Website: bh-photo
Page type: billing-address
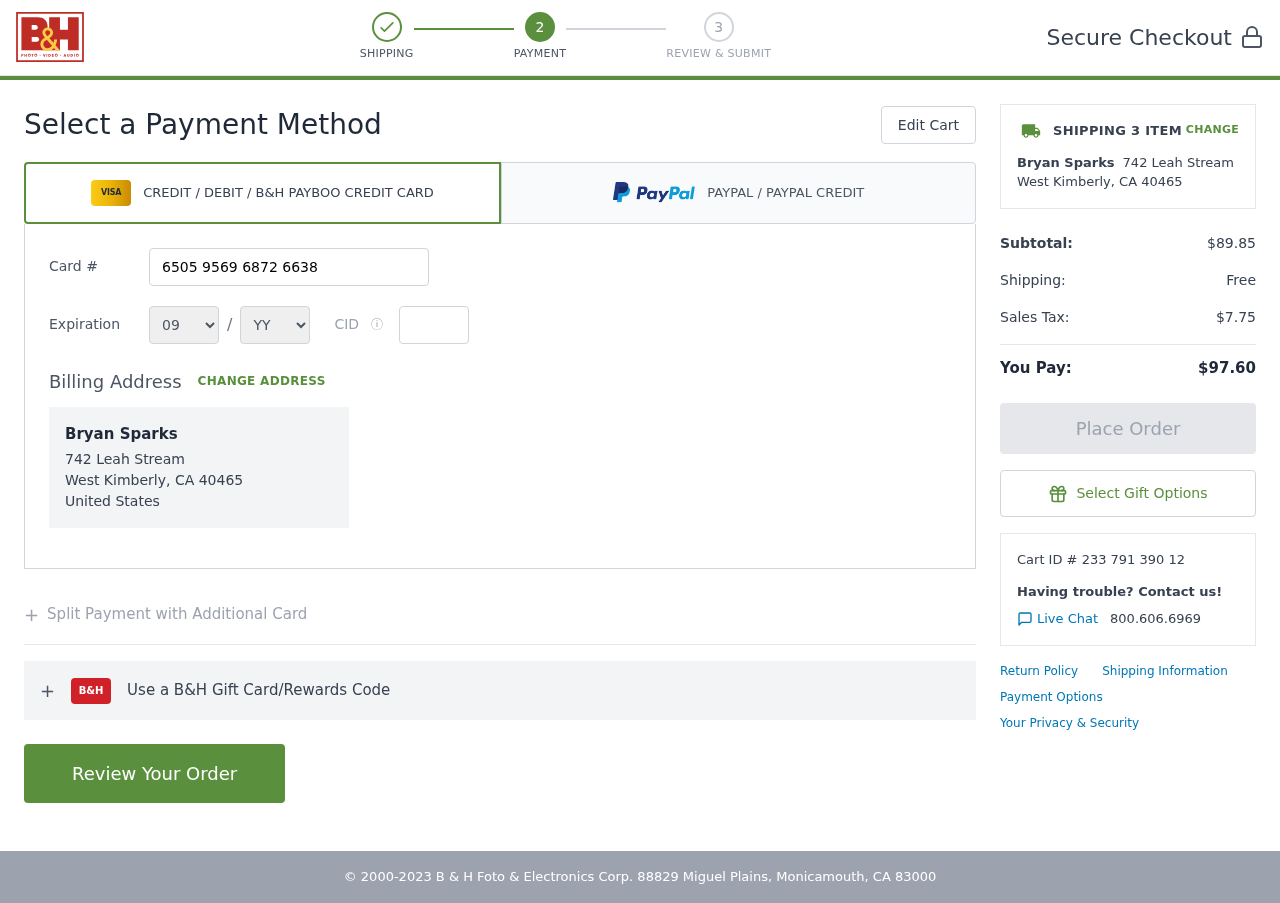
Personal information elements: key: PII_CARD_CVV
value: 857
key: PII_CARD_EXPIRY_MONTH
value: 09
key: PII_CARD_EXPIRY_YEAR
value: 29
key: PII_CARD_NUMBER
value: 6505 9569 6872 6638
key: PII_CITY_STATE_ZIP
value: West Kimberly, CA 40465
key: PII_COUNTRY
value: United States
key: PII_FULLNAME
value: Bryan Sparks
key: PII_STREET
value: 742 Leah Stream
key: PII_FULLNAME2
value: Bryan Sparks
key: PII_CITY
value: West Kimberly
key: PII_STATE_ABBR
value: CA
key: PII_POSTCODE
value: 40465
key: PII_POSTCODE_FULL
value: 40465
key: PII_CITY_STATE
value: West Kimberly, CA
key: PII_POSTCODE_NUMERIC
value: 40465
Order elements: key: ORDER_NUM_ITEMS
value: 3
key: ORDER_SUBTOTAL
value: $89.85
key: ORDER_SHIPPING_COST
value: Free
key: ORDER_TAX
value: $7.75
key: ORDER_TOTAL
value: $97.60
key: ORDER_ID
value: Cart ID # 233 791 390 12